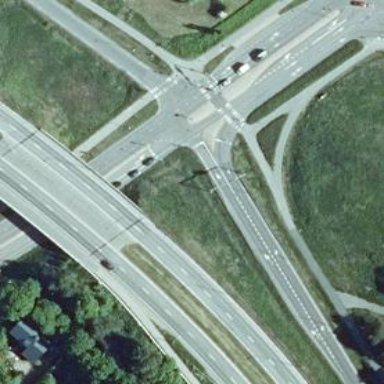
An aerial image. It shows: Asphalt road at the secondary link level.